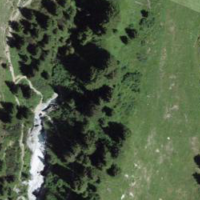
EUNIS habitat code: 26
Species observed at this site:
Lamium galeobdolon